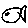
Label: fish